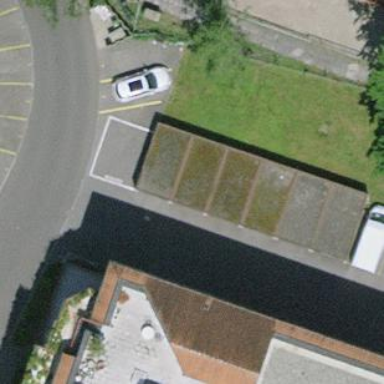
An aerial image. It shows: Group of garages.